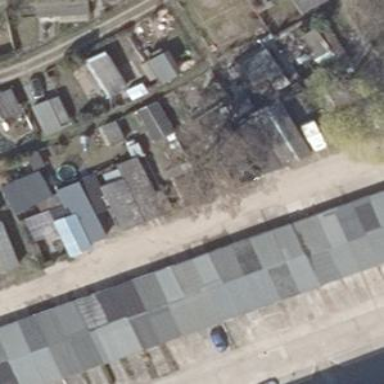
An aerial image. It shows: Group of garages.